Question: What is wrong with this fxml? I was editing it on SceneBuilder 2 and saved it.
Now SceneBuilder refuses to open it.
'''
<?xml version="1.0" encoding="UTF-8"?>
<?import java.lang.*?>
<?import java.net.*?>
<?import java.util.*?>
<?import javafx.geometry.*?>
<?import javafx.scene.*?>
<?import javafx.scene.control.*?>
<?import javafx.scene.layout.*?>
<?import javafx.scene.text.*?>
<AnchorPane id="AnchorPane" fx:id="root" prefHeight="666.0" prefWidth="853.0" xmlns="http://javafx.com/javafx/8" xmlns:fx="http://javafx.com/fxml/1">
<children>
<Label text="RESUMO DE OPERACOES" AnchorPane.leftAnchor="27.0" AnchorPane.topAnchor="19.0">
<font>
<Font name="System Bold" size="20.0" />
</font>
</Label>
<Label labelFor="$tabelaAtivos" layoutX="14.0" layoutY="301.0" text="Resumo de Ativos em Custodia">
<font>
<Font name="System Bold" size="16.0" />
</font>
</Label>
<TableView id="" fx:id="tabelaAtivos" layoutY="333.0" prefHeight="319.0" prefWidth="825.0" AnchorPane.leftAnchor="14.0" AnchorPane.topAnchor="333.0">
<columns>
<TableColumn prefWidth="100.0" text="Ativo" />
<TableColumn prefWidth="100.0" text="Custodia" />
<TableColumn prefWidth="100.0" text="Preco Medio" />
<TableColumn prefWidth="75.0" text="Resultado" />
<TableColumn maxWidth="5000.0" minWidth="10.0" prefWidth="112.0" text="Proventos" />
<TableColumn maxWidth="5000.0" minWidth="10.0" prefWidth="92.0" text="Custos" />
<TableColumn maxWidth="5000.0" minWidth="10.0" prefWidth="89.0" text="Operacoes" />
</columns>
</TableView>
<TitledPane animated="false" collapsible="false" layoutX="225.0" layoutY="62.0" prefHeight="229.0" prefWidth="202.0" text="Totais">
<content>
<AnchorPane minHeight="0.0" minWidth="0.0" prefHeight="180.0" prefWidth="200.0">
<children>
<VBox layoutX="88.0" layoutY="14.0" prefHeight="200.0" prefWidth="100.0" spacing="2.0" AnchorPane.bottomAnchor="0.0" AnchorPane.leftAnchor="0.0" AnchorPane.rightAnchor="0.0" AnchorPane.topAnchor="0.0">
<children>
<Label font="$x1" text="Resultado:" textFill="BLACK">
</Label>
<TextField fx:id="txtResultado" prefWidth="141.0" />
<Label font="$x1" text="Proventos:" textFill="BLACK">
</Label>
<TextField fx:id="txtProventos" prefWidth="141.0" />
<Label font="$x1" text="Custos:" textFill="BLACK">
</Label>
<TextField fx:id="txtCustos" prefWidth="141.0" />
<Label text="Operacoes:" />
<TextField fx:id="txtOperacoes" prefWidth="200.0" />
</children>
</VBox>
</children>
</AnchorPane>
</content>
</TitledPane>
</children>
</AnchorPane>
'''
---

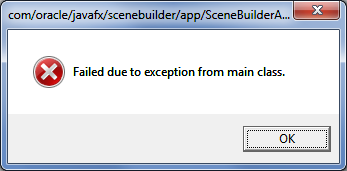
Answer: Remove 'font="$x1"' from your 'Labels' in FXML. Seems like they cause problem.